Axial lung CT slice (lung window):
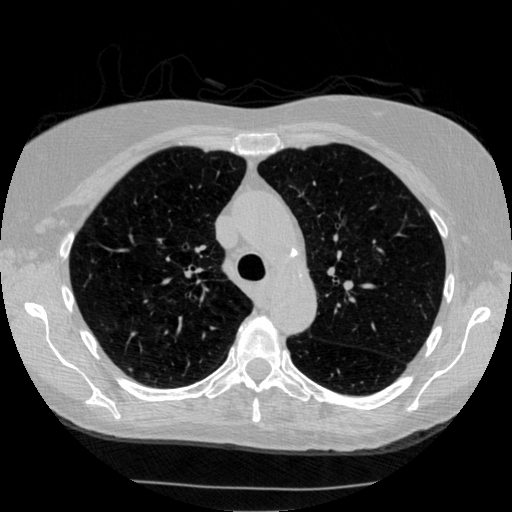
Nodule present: no